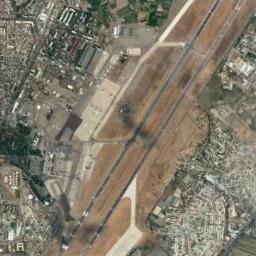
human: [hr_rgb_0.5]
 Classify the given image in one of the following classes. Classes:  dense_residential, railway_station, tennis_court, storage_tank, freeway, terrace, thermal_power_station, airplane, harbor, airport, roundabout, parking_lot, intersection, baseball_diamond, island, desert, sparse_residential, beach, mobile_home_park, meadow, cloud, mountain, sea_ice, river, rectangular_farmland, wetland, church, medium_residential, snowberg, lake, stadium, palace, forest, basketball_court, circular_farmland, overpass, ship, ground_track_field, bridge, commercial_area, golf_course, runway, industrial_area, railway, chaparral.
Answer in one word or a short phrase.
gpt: airport